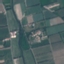
Label: PermanentCrop